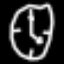
Label: clock